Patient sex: F
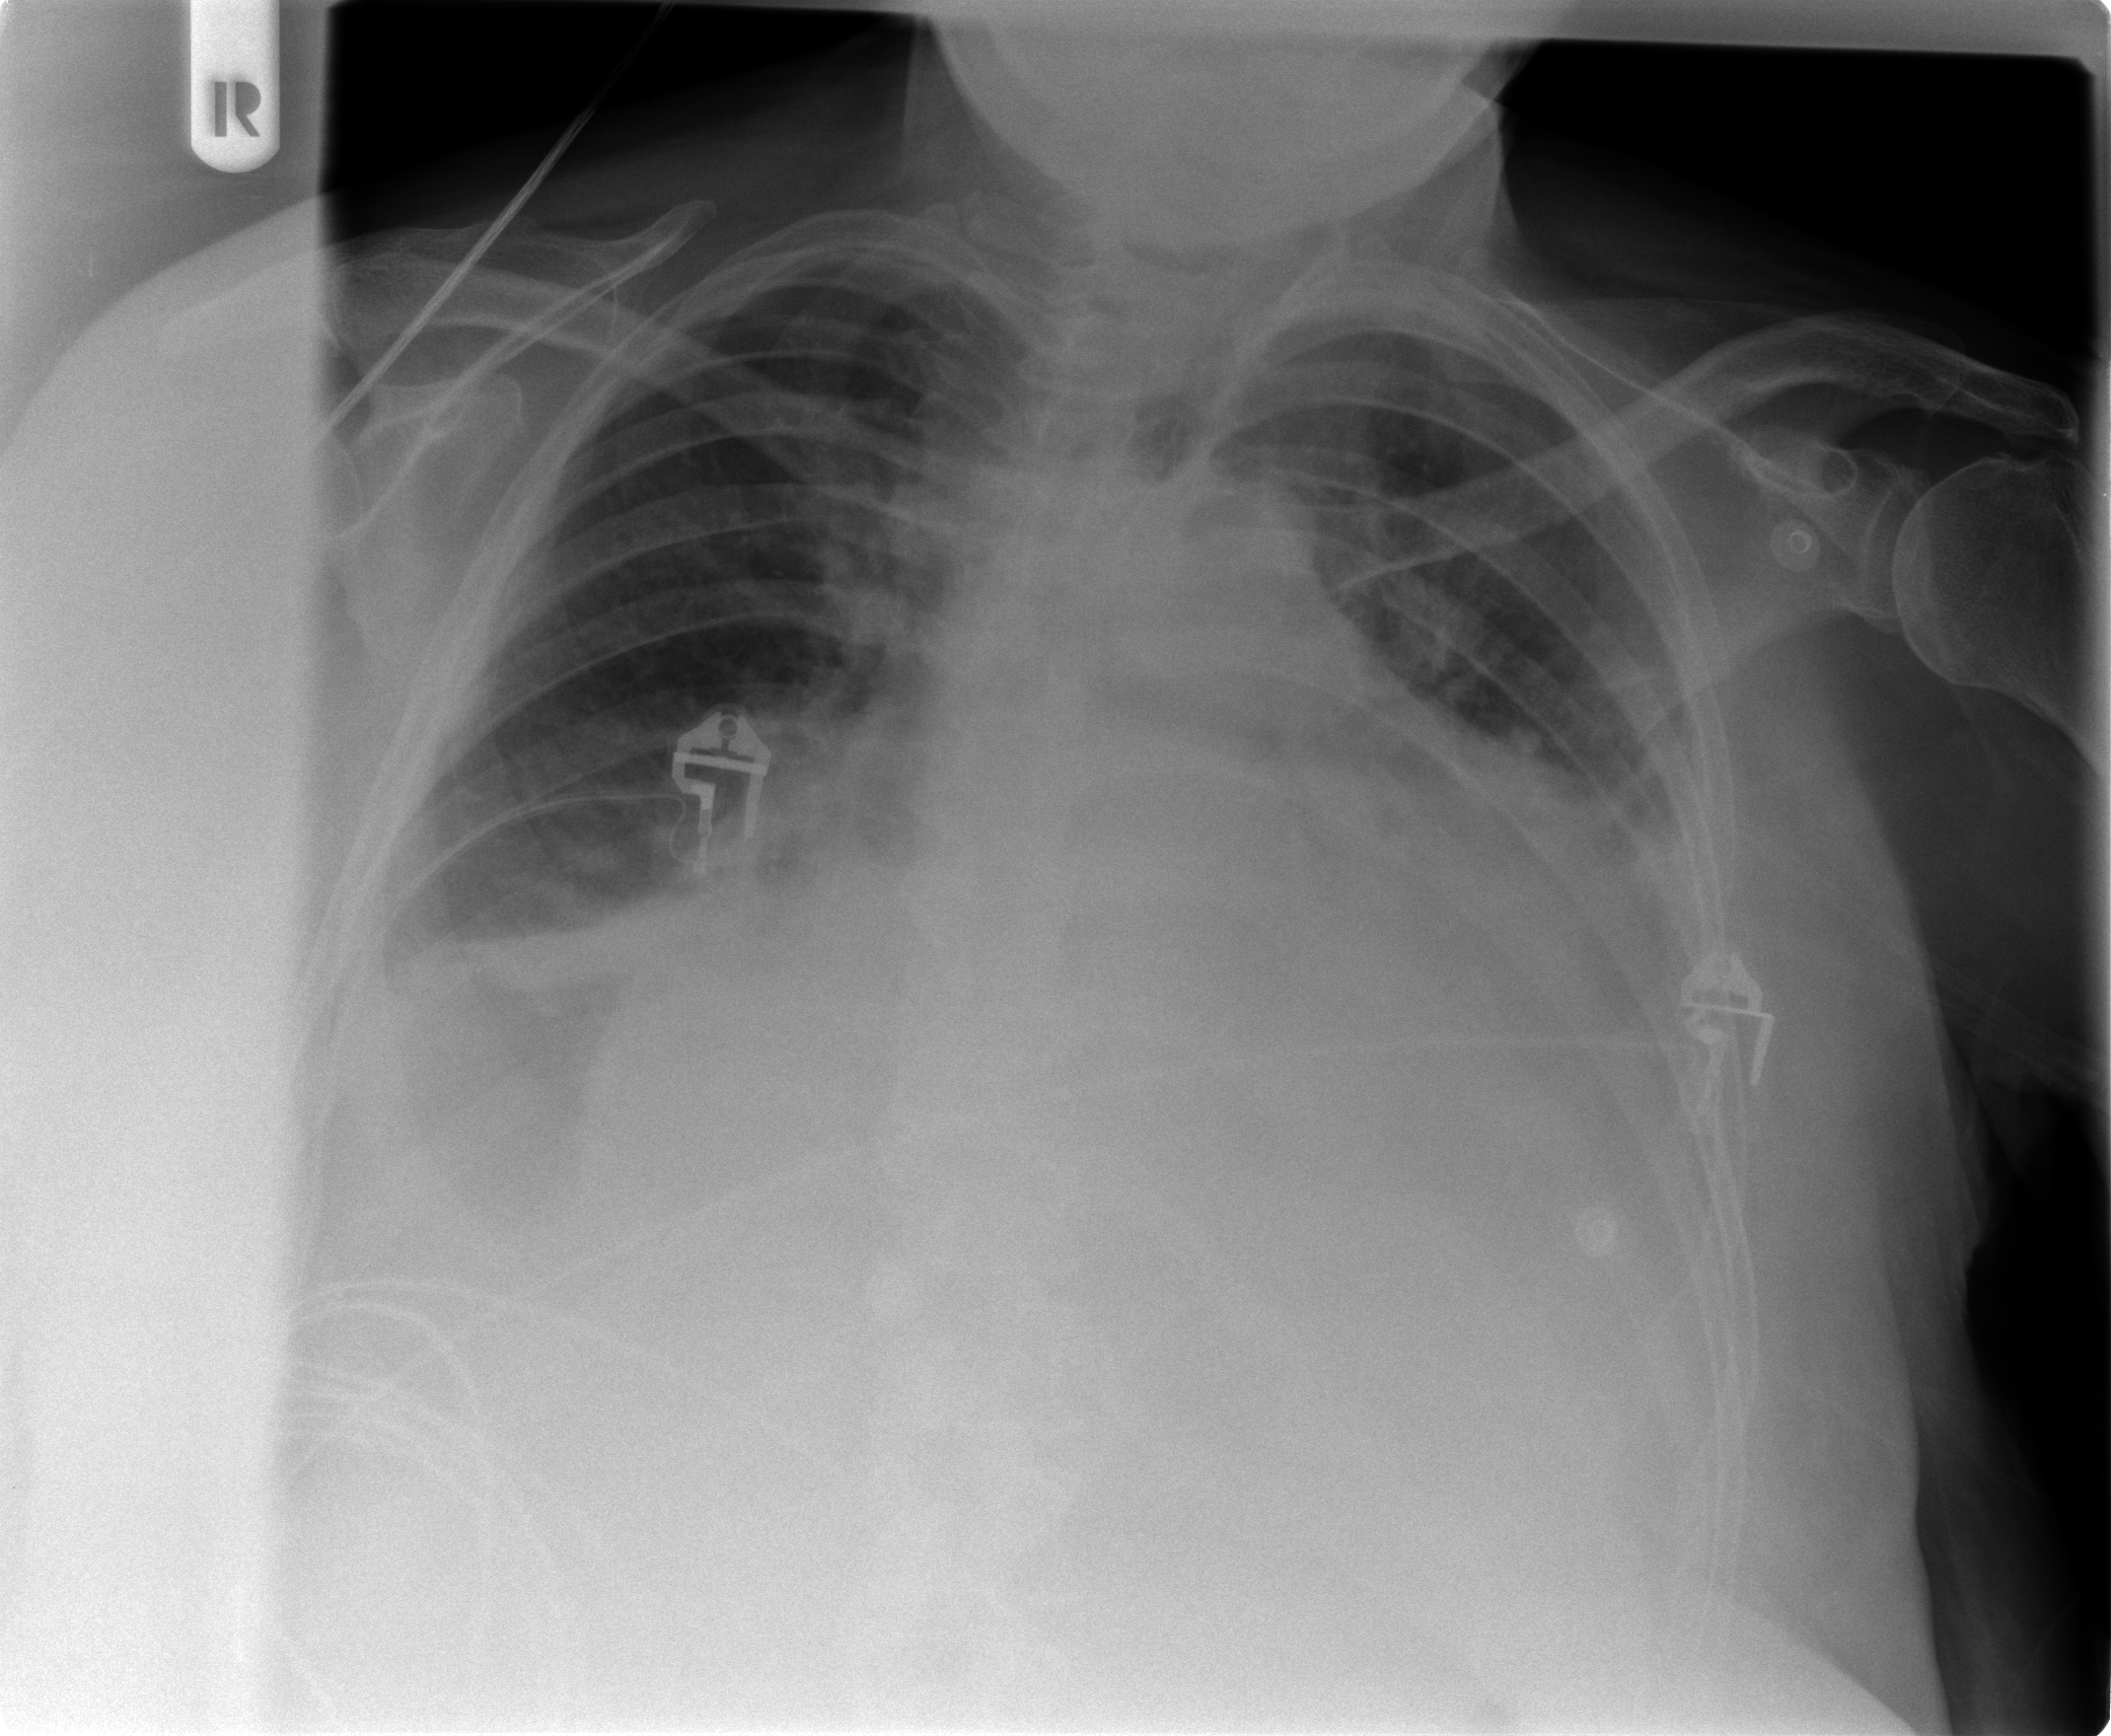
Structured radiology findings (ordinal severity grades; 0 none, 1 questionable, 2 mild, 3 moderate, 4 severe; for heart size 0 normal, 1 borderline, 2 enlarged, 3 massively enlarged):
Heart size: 2
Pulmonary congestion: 1
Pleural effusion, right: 2
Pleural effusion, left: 3
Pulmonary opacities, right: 0
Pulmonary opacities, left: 1
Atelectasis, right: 2
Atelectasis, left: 3